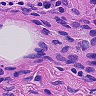
Metastatic tissue present: no